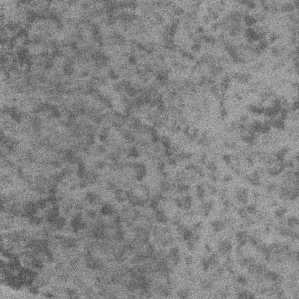
Label: frost